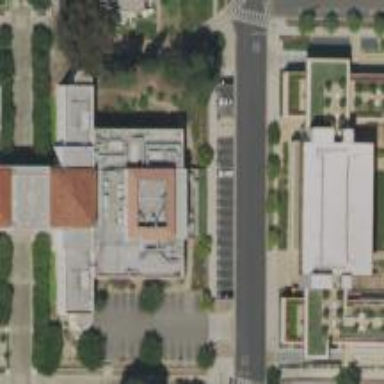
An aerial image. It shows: Building that serves as library.